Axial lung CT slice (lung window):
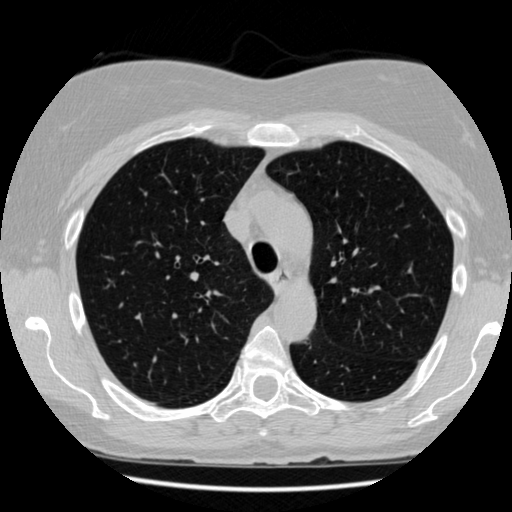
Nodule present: no